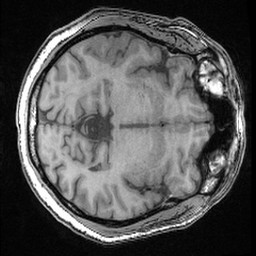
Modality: T1w
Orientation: axial
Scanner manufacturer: ge
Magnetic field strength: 3 T
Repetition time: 0.008572 s
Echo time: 0.003384 s